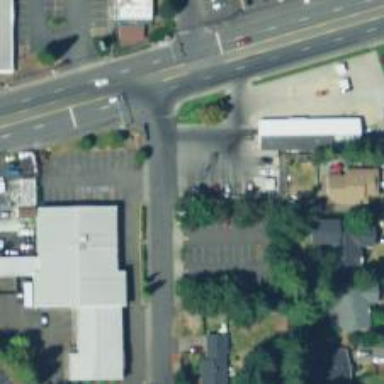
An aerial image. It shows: Parking space.